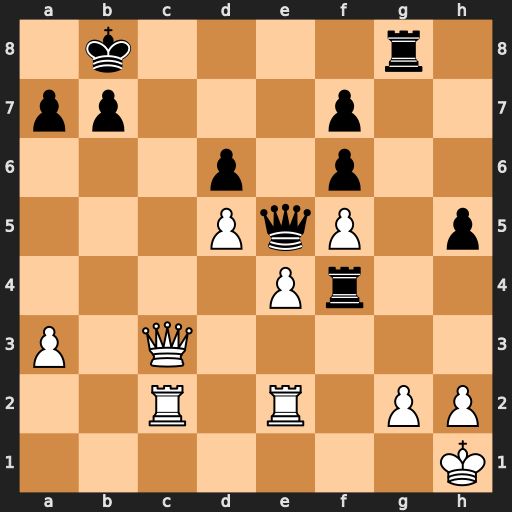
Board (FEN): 1k4r1/pp3p2/3p1p2/3PqP1p/4Pr2/P1Q5/2R1R1PP/7K
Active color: w
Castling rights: -
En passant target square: -
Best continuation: Qc7+ Ka8 Qc8+ Rxc8 Rxc8#